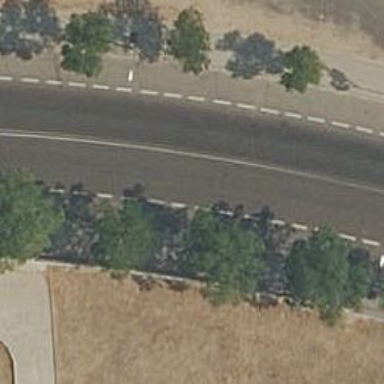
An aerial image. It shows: Residential road with asphalt surface. There are paved stones on both sides of the road.